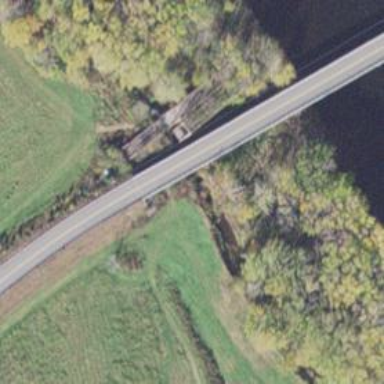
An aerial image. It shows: There is bridge in the image.